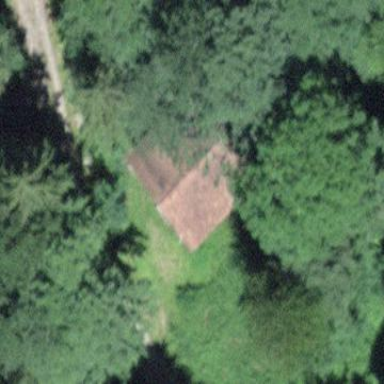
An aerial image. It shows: Rural barn.